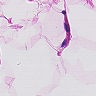
Metastatic tissue present: no